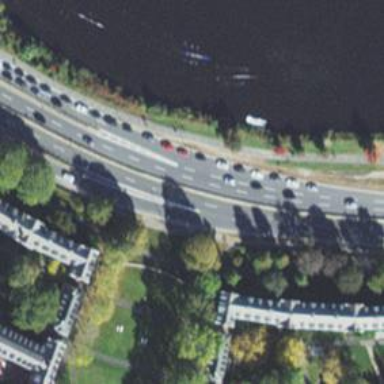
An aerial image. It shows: Trunk link highway.